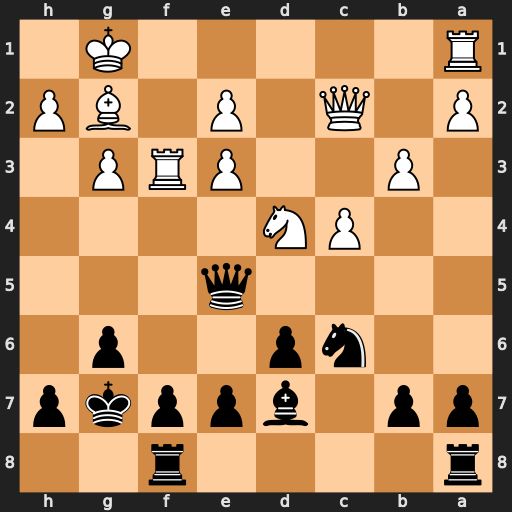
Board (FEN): r4r2/pp1bppkp/2np2p1/4q3/2PN4/1P2PRP1/P1Q1P1BP/R5K1
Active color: b
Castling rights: -
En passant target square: -
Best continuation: Nxd4 exd4 Qxd4+